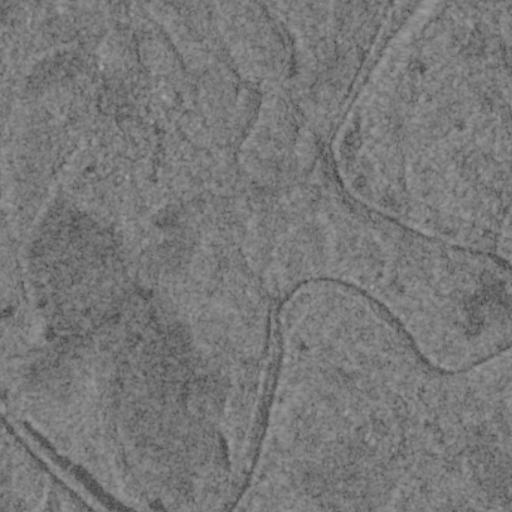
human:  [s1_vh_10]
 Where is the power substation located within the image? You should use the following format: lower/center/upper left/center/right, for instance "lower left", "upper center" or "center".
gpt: The power substation is located in the center of the image.
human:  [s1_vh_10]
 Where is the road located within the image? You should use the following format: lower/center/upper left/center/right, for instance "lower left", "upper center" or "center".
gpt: There is no road in the image.

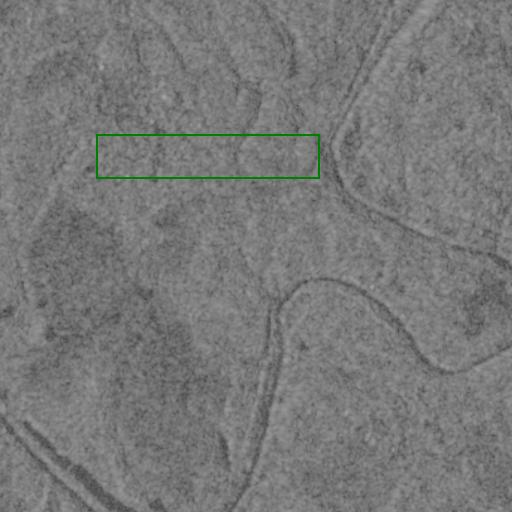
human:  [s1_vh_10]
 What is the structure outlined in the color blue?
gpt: There is no blue outline.
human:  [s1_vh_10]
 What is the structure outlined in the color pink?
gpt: There is no structure outlined in pink.